Question: Here's my 'tomcat-users.xml':
'''
<?xml version='1.0' encoding='utf-8'?>
<tomcat-users>
<role rolename="tomcat"/>
<role rolename="role1"/>
<role rolename="admin"/>
<role rolename="manager"/>
<user username="tomcat" password="tomcat" roles="tomcat"/>
<user username="MyAdmin" password="pswd" roles="admin,manager"/>
</tomcat-users>
'''
I restart tomcat and go to 'localhost:8080/manager'. It asks me to log in. I enter the admin/manager credentials (u = MyAdmin and p = pswd) and it fails, giving me the following 403:

Whats going on here? I'm almost 100% sure I have the XML configured right!?! Is it possible something else isn't configured properly?
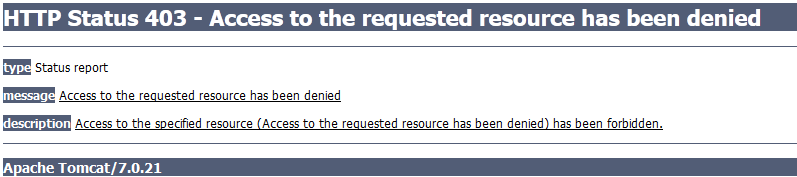
Answer: I just realized from your screenshot you are using Tomcat 7.
Roles have changed a little bit. See the updated <URL>
> You can find the role names in the web.xml file of the Manager web
application. The available roles are:manager-gui -- Access to the HTML interface. manager-status -- Access to the "Server Status" page only. manager-script -- Access to the tools-friendly plain text interface that is described in >this document, and to the "Server Status" page. manager-jmx -- Access to JMX proxy interface and to the "Server Status" page.
update your role to the appropriate setting.